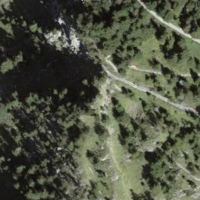
EUNIS habitat code: 43
Species observed at this site:
Echium vulgare
Briza media
Campanula thyrsoides
Campanula glomerata
Traunsteinera globosa
Silene dioica
Lathyrus pratensis
Pimpinella major
Campanula barbata
Allium victorialis
Epipactis atrorubens